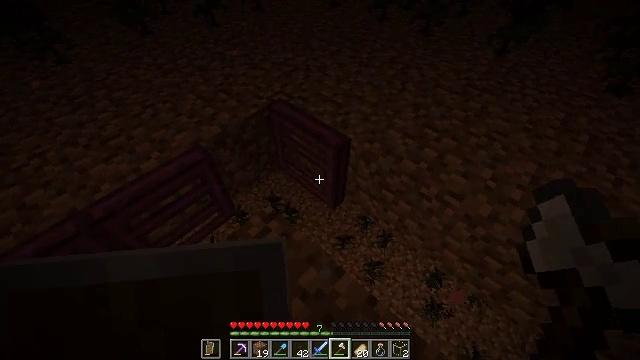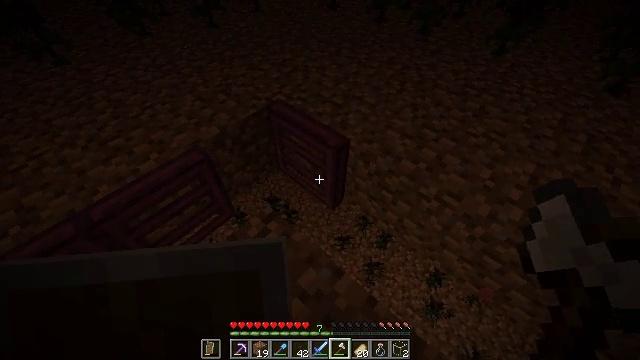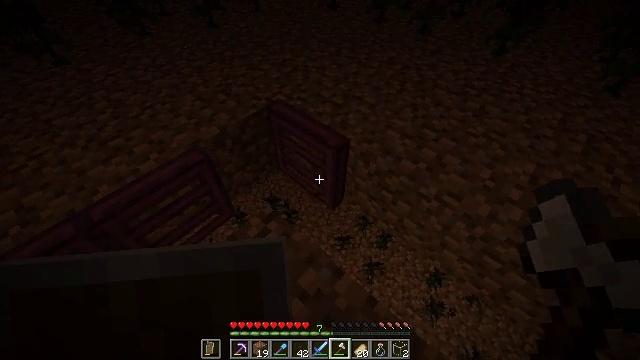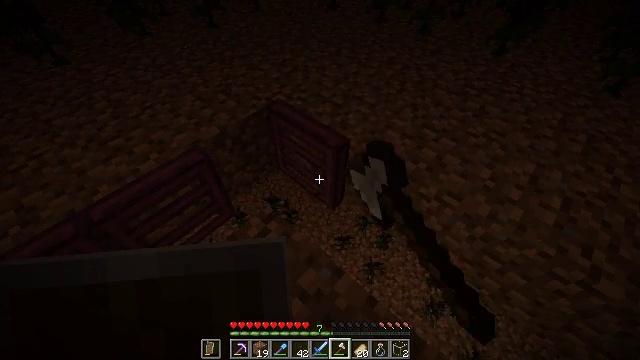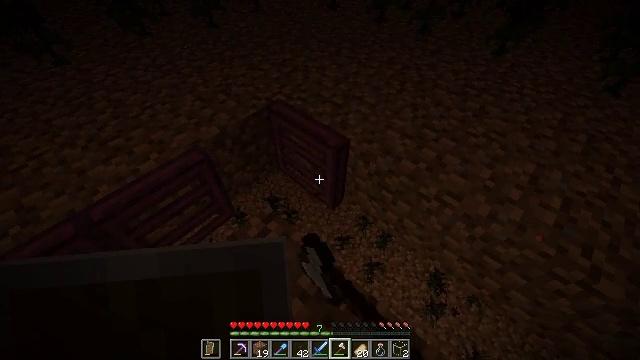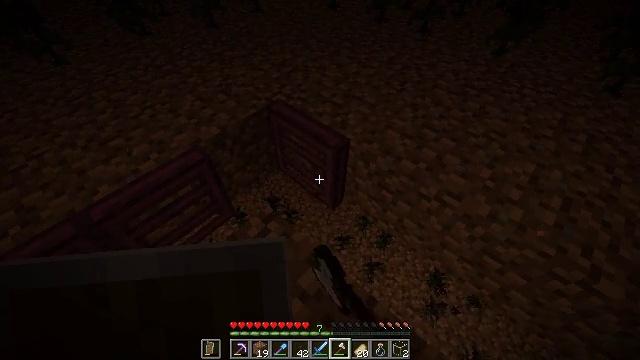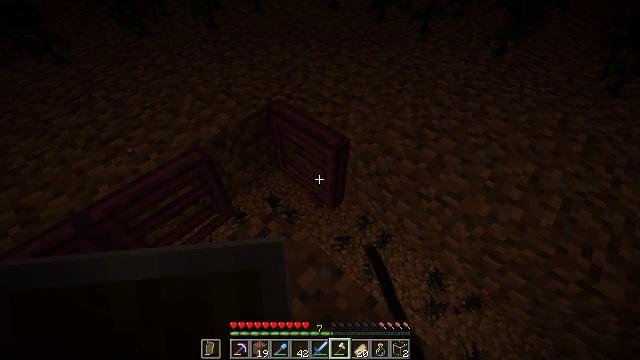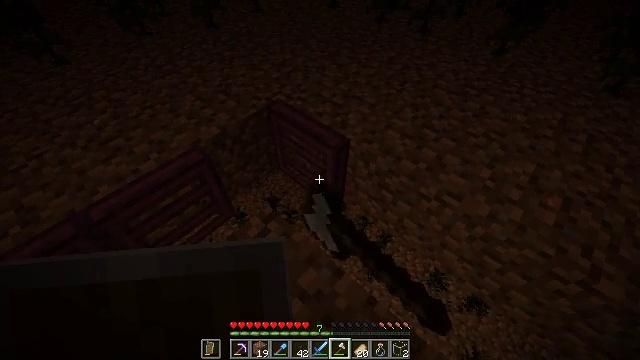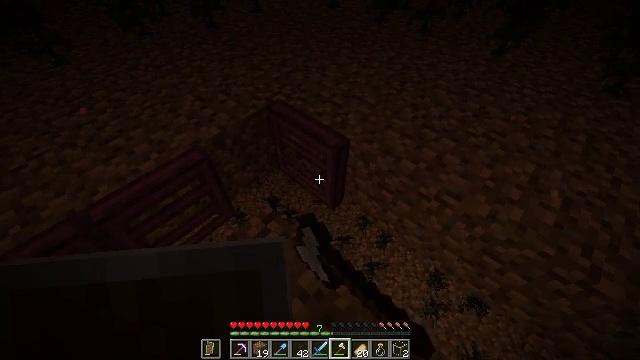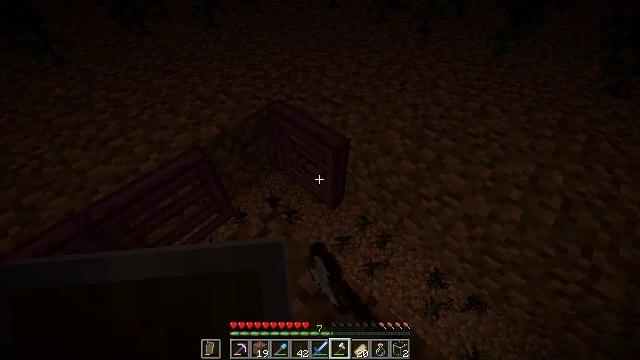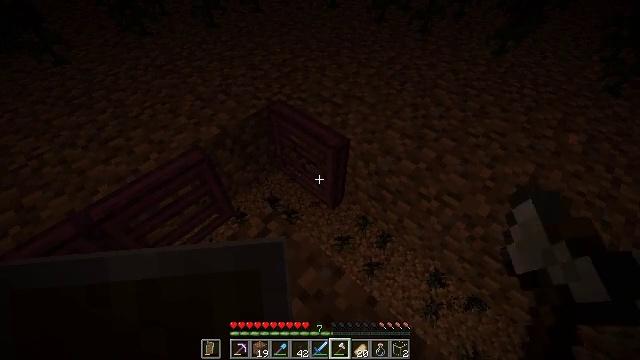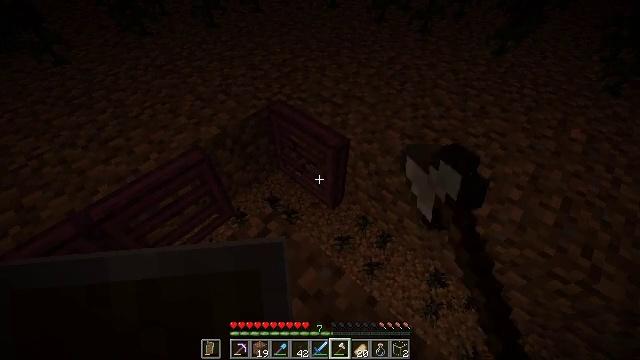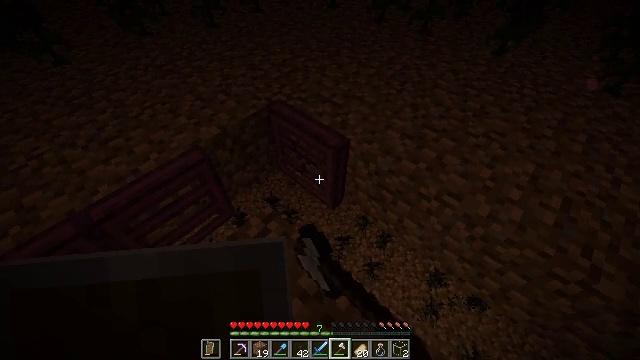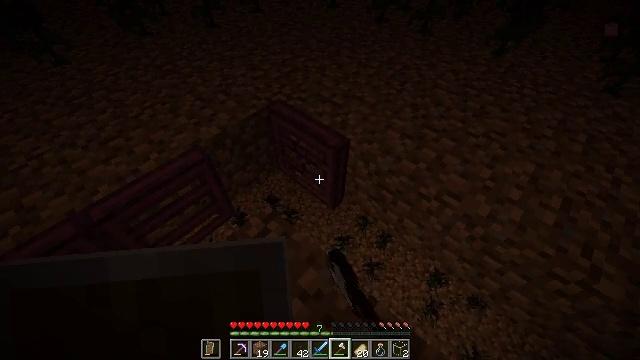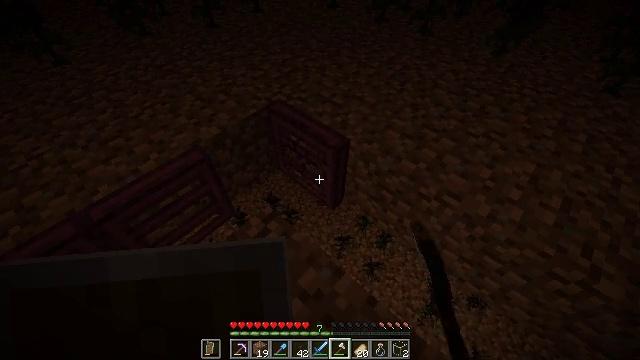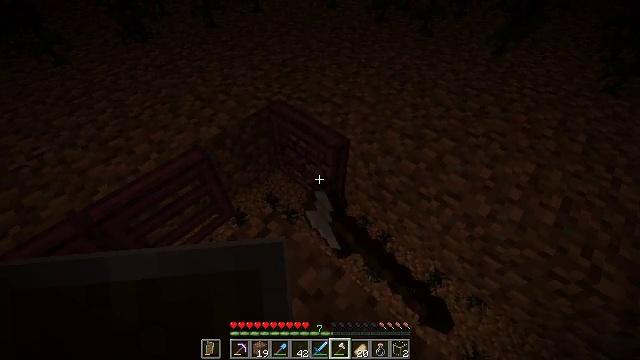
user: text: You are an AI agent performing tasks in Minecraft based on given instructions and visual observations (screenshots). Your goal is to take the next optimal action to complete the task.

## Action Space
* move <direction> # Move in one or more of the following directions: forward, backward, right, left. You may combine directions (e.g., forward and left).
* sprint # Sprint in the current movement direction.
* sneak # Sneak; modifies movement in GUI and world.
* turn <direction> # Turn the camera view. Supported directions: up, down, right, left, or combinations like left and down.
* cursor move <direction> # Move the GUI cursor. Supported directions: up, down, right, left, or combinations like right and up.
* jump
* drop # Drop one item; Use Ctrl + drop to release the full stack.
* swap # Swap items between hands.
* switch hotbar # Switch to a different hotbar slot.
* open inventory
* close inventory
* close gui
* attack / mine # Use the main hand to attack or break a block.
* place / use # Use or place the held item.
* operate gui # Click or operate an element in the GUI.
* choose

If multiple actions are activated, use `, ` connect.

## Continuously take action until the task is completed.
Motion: motion action
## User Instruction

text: Gather the crimson trapdoor for reuse.
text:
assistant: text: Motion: no_op
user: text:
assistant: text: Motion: attack / mine
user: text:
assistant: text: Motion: attack / mine
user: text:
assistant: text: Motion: attack / mine
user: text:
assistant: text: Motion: attack / mine
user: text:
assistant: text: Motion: attack / mine
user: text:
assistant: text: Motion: attack / mine
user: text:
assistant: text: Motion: attack / mine
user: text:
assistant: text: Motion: attack / mine
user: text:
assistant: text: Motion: attack / mine
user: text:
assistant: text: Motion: attack / mine
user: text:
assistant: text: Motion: attack / mine
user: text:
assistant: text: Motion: attack / mine
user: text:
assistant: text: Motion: attack / mine
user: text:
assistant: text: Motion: attack / mine
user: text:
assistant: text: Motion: attack / mine
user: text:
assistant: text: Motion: attack / mine
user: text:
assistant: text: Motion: attack / mine
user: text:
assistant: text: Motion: attack / mine
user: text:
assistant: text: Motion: attack / mine
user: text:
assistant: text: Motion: attack / mine
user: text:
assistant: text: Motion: attack / mine
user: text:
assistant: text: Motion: attack / mine
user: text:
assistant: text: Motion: attack / mine
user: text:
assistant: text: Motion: turn left and up, attack / mine
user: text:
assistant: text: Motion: turn left and up, attack / mine
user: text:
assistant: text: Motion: turn left and up, attack / mine
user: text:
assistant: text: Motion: turn left and up, attack / mine
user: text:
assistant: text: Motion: turn left, attack / mine
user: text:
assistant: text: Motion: attack / mine